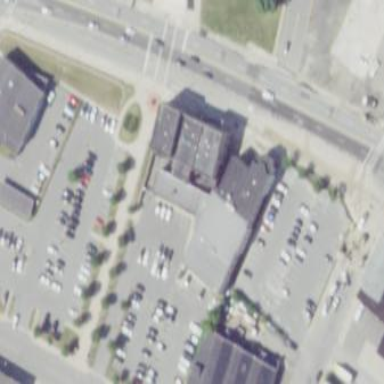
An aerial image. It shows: Police building.